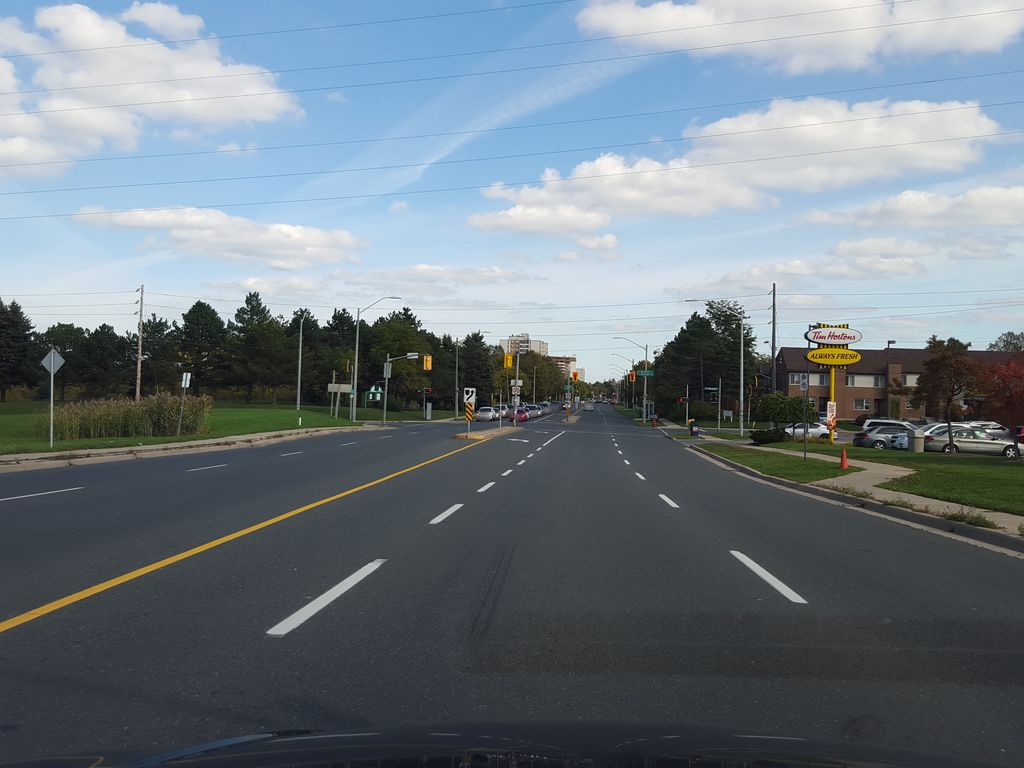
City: hamilton